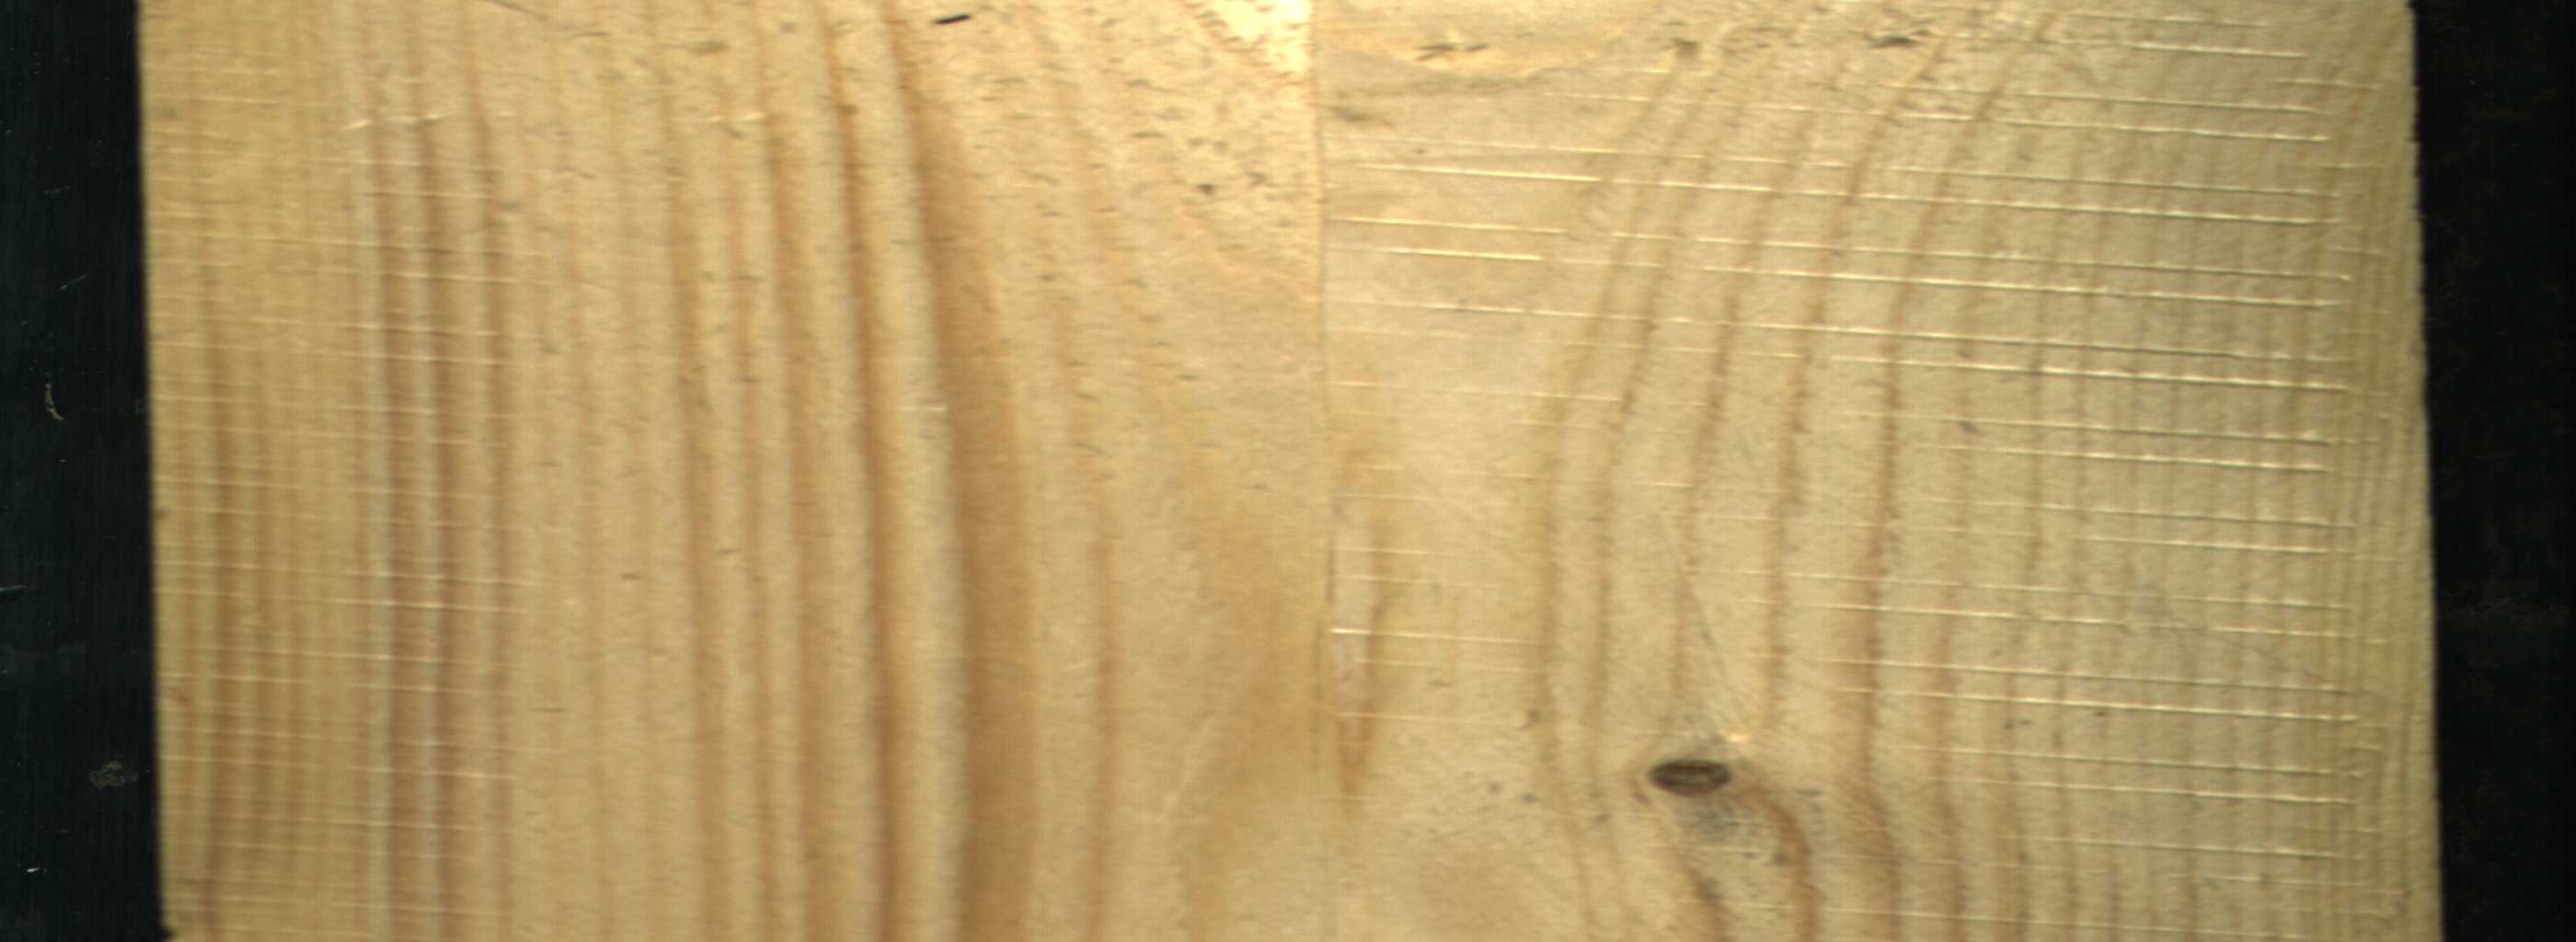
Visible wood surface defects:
Live_Knot